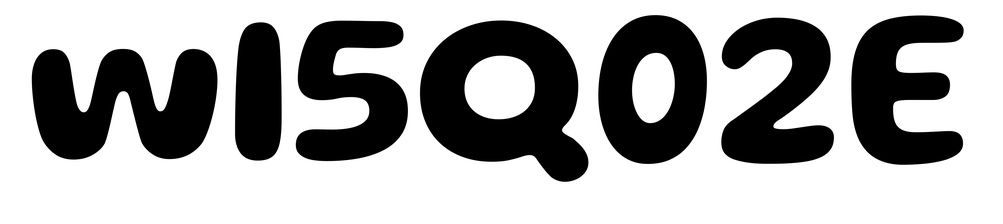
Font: Gluten_SemiBold